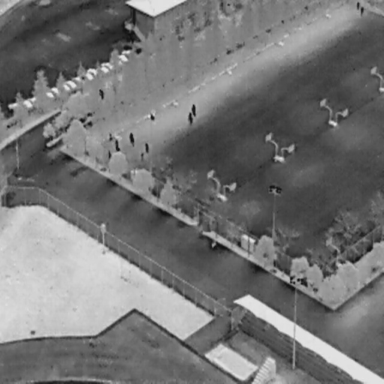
There are 24 objects shown in the infrared image, including ten People, and 14 Cars.